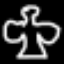
Label: angel